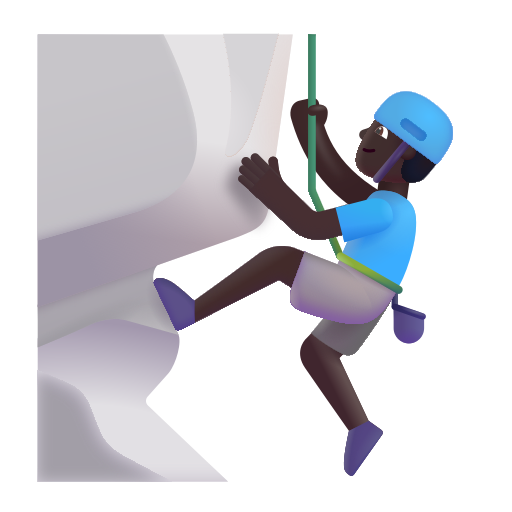
man climbing color dark